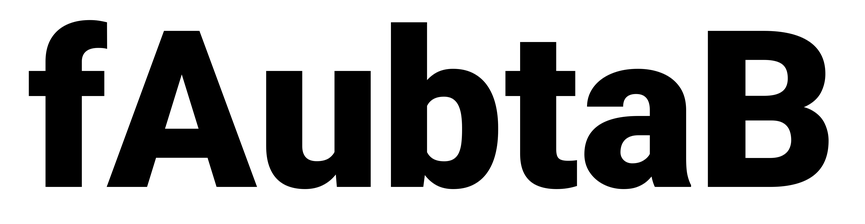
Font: Roboto_Black